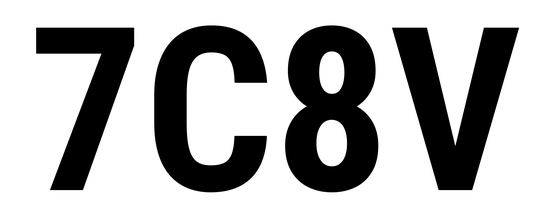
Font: Roboto_Condensed_Bold